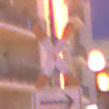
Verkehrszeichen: Andreaskreuz
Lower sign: RichtungsangabeDurchPfeile4
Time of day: Night
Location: Outdoor (Urban)
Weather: PartlyCloudy
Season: NotSpecified
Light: Artificial